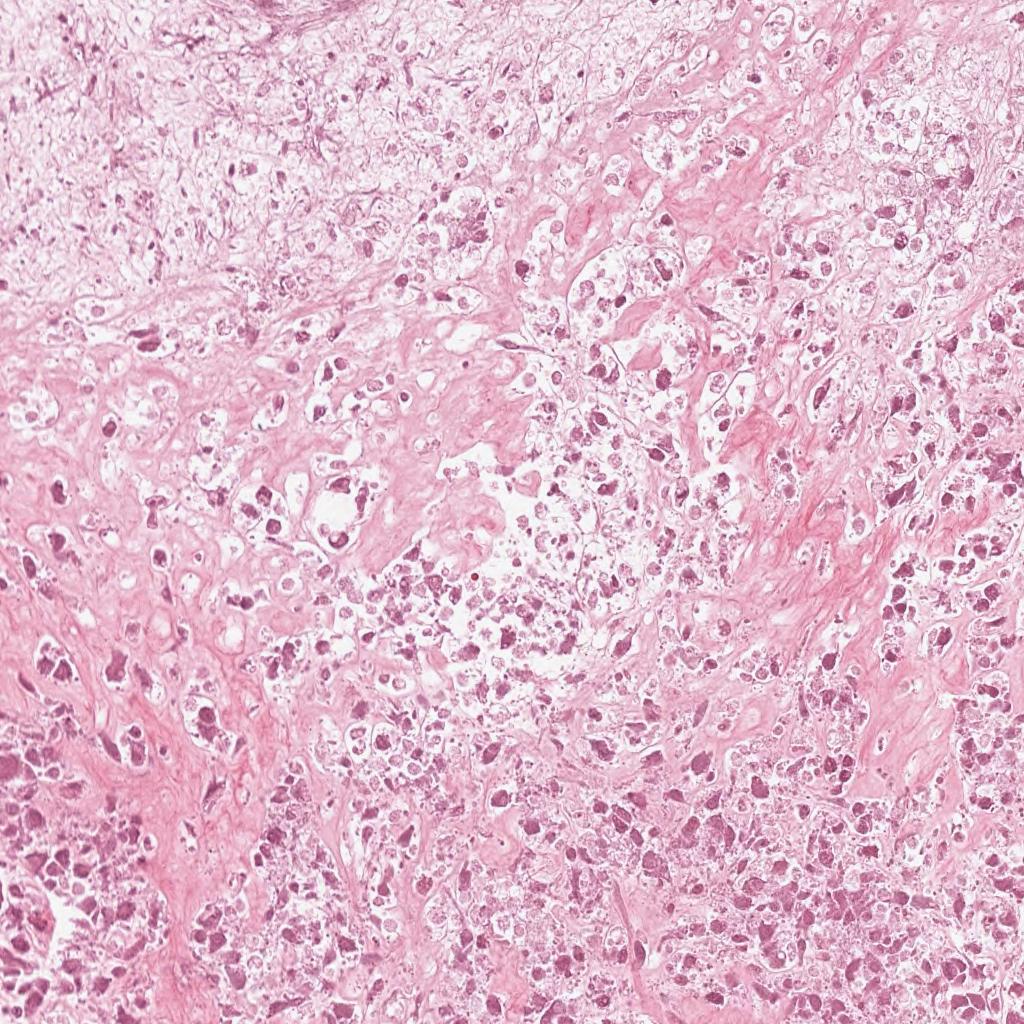
Label: Non-Viable-Tumor